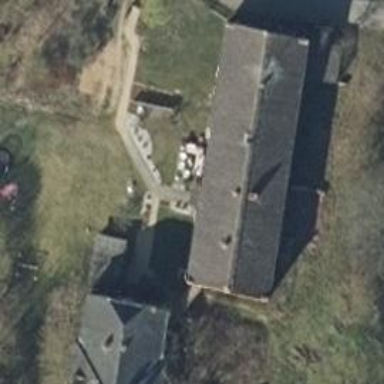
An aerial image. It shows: Building with gabled roof. The roof orientation is along the structure.